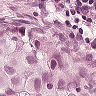
Metastatic tissue present: yes